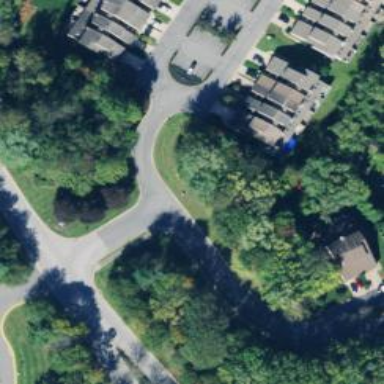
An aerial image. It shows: Residential road.